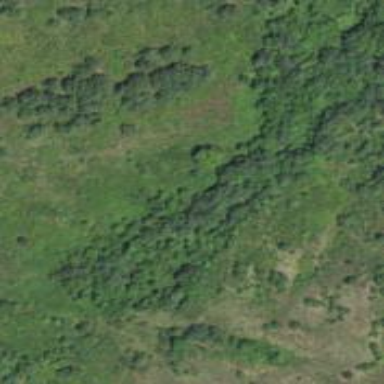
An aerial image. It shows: Evergreen woodland with needle-leaved trees.